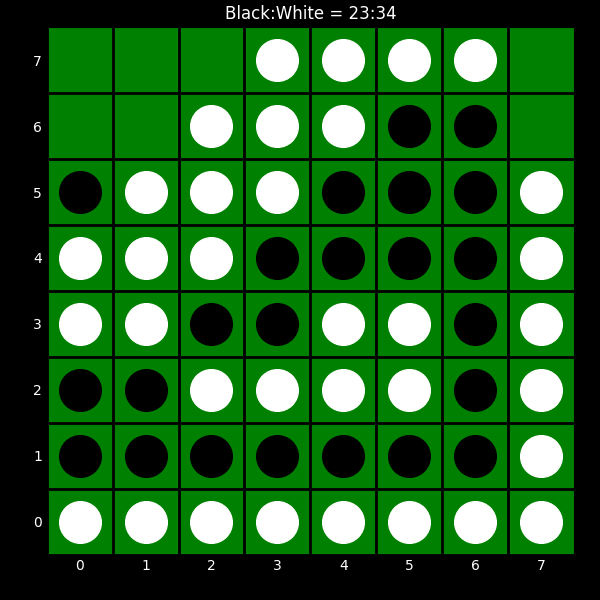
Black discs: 23
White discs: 34